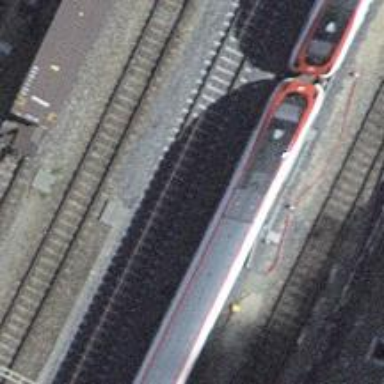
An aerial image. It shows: Railway switch.